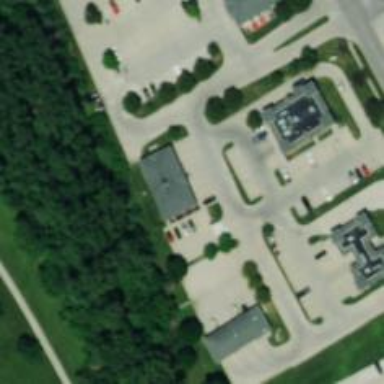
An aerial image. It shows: Veterinary facility.